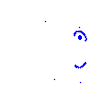
Particle: proton